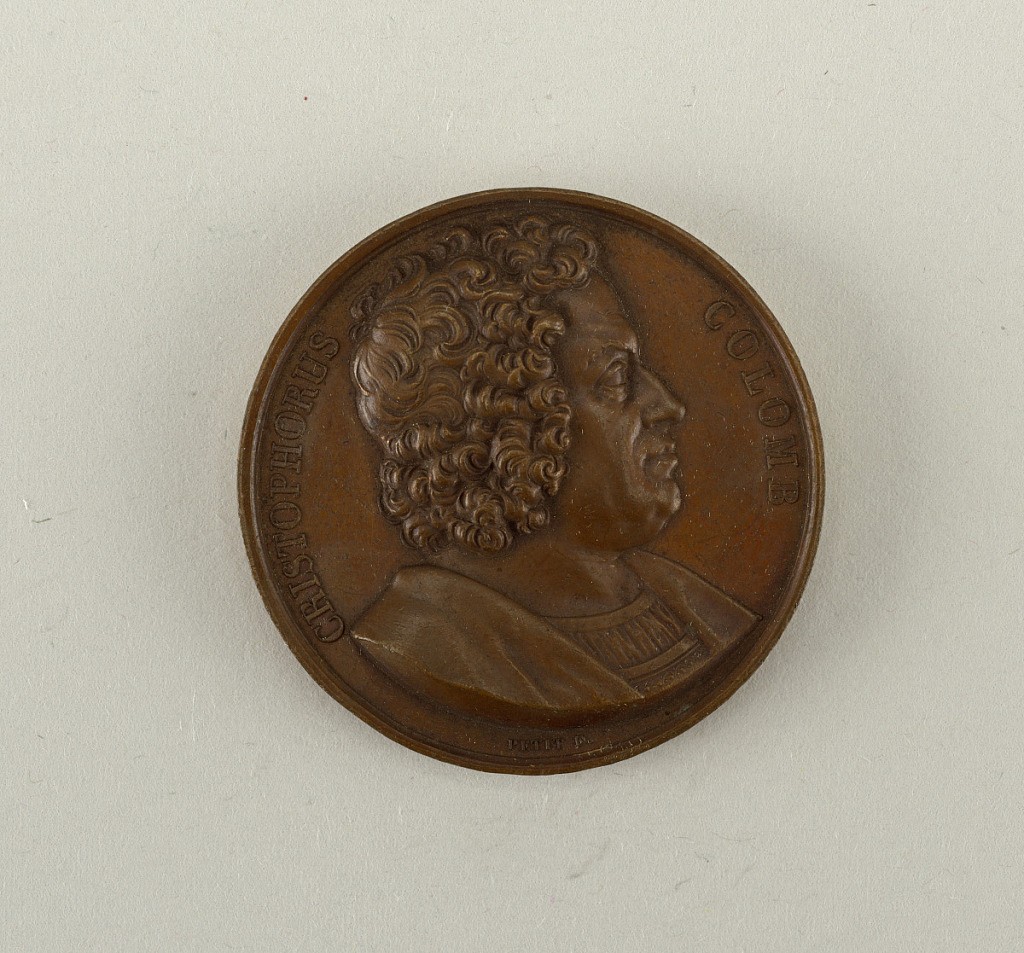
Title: Galerie métallique des grands hommes français (Great Men of France)
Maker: Louis Michel Petit, French, 1790 - 1844
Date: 1819
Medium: Cast bronze
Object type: Medal
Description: Bust of Christopher Colombus (1451 -1506